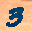
Label: 3